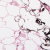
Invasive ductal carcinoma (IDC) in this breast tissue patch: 0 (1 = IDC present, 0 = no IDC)